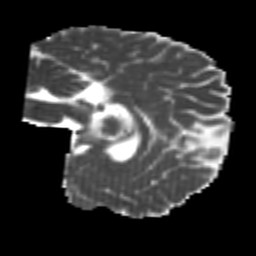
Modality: MD
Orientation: sagittal
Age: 21
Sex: male
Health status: healthy
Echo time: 0.074 s